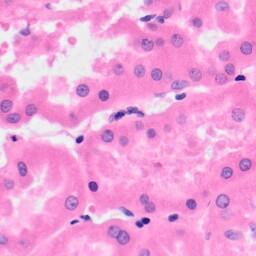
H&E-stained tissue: Kidney